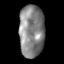
Tissue: skin
Cell type: Epithelial cells
Senescence score: 0.2156
Nuclear area (px): 1287
Mean DAPI intensity: 133.086